Question: All was going well developing a new app until I started dressing up the interface.
I have implemented the zxing barcode scanner within my project for user convenience and my custom control.
The only changes I make to the CaptureActivity are in handling the scan results. I also shot through the AndroidManifest.xml and took away the intent filters to avoid my app from being offered for the requests the barcode scanner app handles. (It doesn't feel right having the android OS offer my activity alongside of the hard earned "awesomeness" of Xzing's Barcode Scanner)
I added two ImageViews to my index activity and 1 of them triggers the scanner. The interesting part is that the image that shows up in the scanner is not the 1 that links to the scanner.
In summary, 2 images for navigation, Second Image leads to scanner, first image is blocking my scanner view.

At first I changed the name of the asset (was add_card.png to add_tag.png) and I had a clean view of the scanner, but since then the image has crept back in.
Here is some index activity code
'''
//in on create
ImageView view = (ImageView) findViewById(R.id.addTagButton);
view.setOnClickListener(addCardListener);
view = (ImageView) findViewById(R.id.scanButton);
view.setOnClickListener(scanListener);
// end of in on create
private OnClickListener addCardListener = new OnClickListener() {
public void onClick(View v) {
startActivity(new Intent(getApplicationContext(), AddCard.class));
}
};
private OnClickListener scanListener = new OnClickListener() {
public void onClick(View v) {
startActivity(new Intent(getApplicationContext(), CaptureActivity.class));
}
};
'''
Some xml that the index file loads
'''
<ImageView android:src="@drawable/add_tag"
android:layout_width="wrap_content"
android:layout_height="wrap_content"
android:layout_marginBottom="6dip"
android:layout_marginLeft="12dip"
android:id="@+id/addTagButton"
android:layout_gravity="bottom|left"
></ImageView>
'''
And the only changes I made in the CaptureActivity are in the code that is triggered after reading the barcode.
UPDATE
I tried setting the launcher to CaptureActivity and the image is not showing up like in the screenshot. This was advice from Pawan and I think we were both hoping the problem would be replicated so that I would start looking in the 1 place I had already crossed off my list. (That is how I find my keys when they are lost)
UPDATE 2
I tried changing the ImageView in question (add_tag) to a button --- no change
If I remove the ImageView in question from xml, not an applicable solution, the issue disappears.
It is something about when that png is already loaded into memory. I have more images loaded than described above in my Index activity, but the add_tag image consistently shows up over the camera. Then if I keep the image resource in 'res/drawable', but never load it into the Index activity, then it doesn't show up over the camera.
What are some reasons an image from the activity1 will end up in activity2?
How can I clean up Index activity so that it is as if the xml never loaded the image in onStop?
UPDATE 3
I do not experience the problem anymore and can move on. I am still unsure if it has to do with the camera in general or Zxing.
Considering Sean's advice about it having to do with Java.R, I tried removing the drawable that was causing the problem, rename, insert into project. This didn't exactly work.
It resolved when I added a copy of my drawable into the project.
The drawable folder now starts with
add_card
add_tag
...etc
If I set my ImageView to add_card in the Index activity, the problem occurs, If I set my ImageView to add_tag no problem occurs.
--> This leads me to believe that the first (alphabetically) drawable resource will conflict with Scanner
I am going to keep a placeholder image that I never load as the top of the drawable folder and keep my fingers crossed.
There's some food for thought. (I am still open to someone explaining to me why this is happening)
PS Feel free to edit down my question if you feel my journey to the solution is a little bloated.
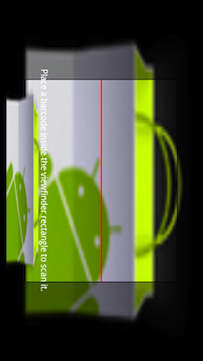
Answer: The most likely explanation is that your generated 'R.java' file is out of sync with your compiled code.
It's possible that your bytecode refers to constant values that have since changed, and so are now pointing at the wrong images. Just clean and recompile, if so. But I don't think that's it.
I think you've got resource IDs from our code, and yours, and it's not using the one you think. This is symptomatic of copying-and-pasting our project. We strongly discourage starting from a clone; there are far too many of those already. It would be better (and probably less error prone) to write your own scanner app and reuse bits and pieces as needed.